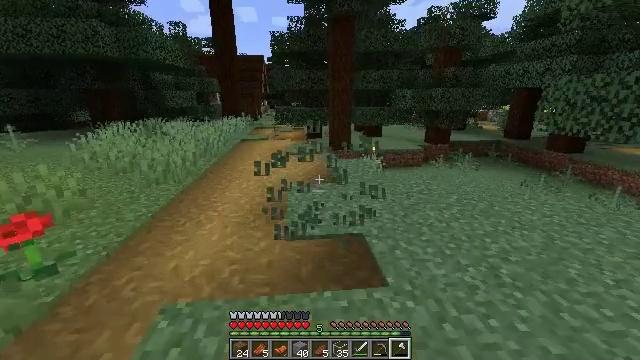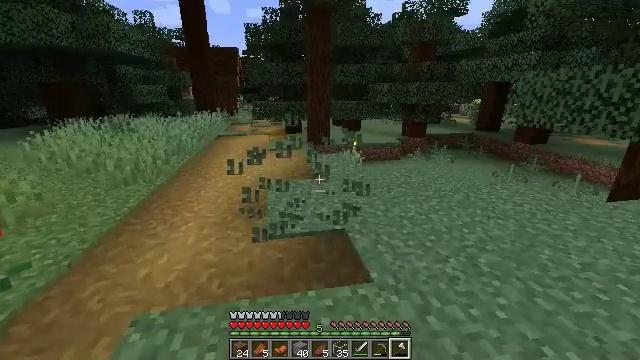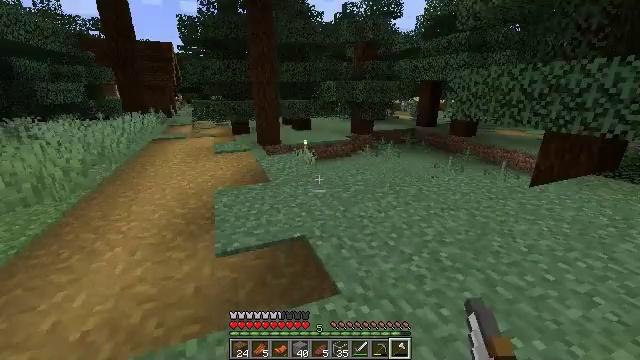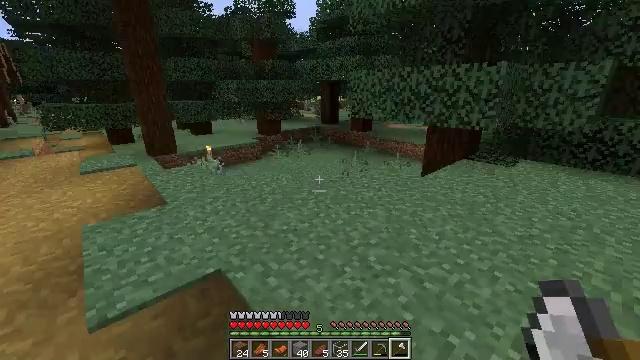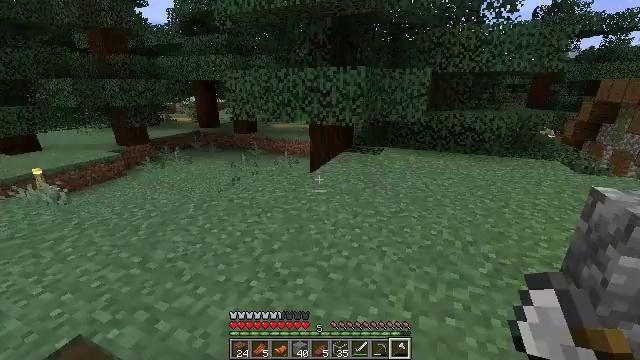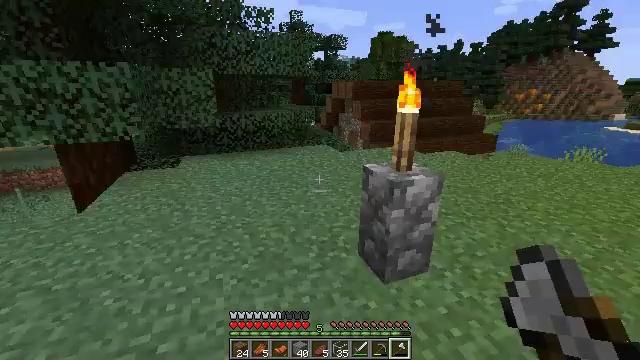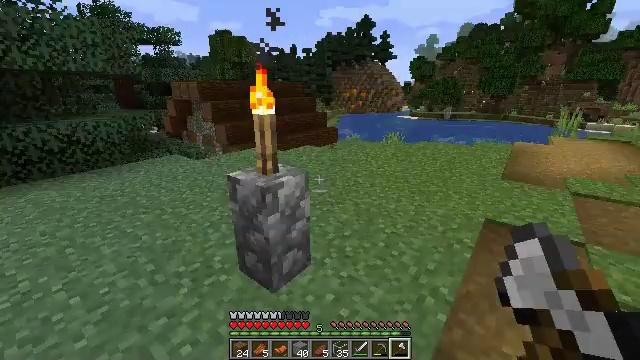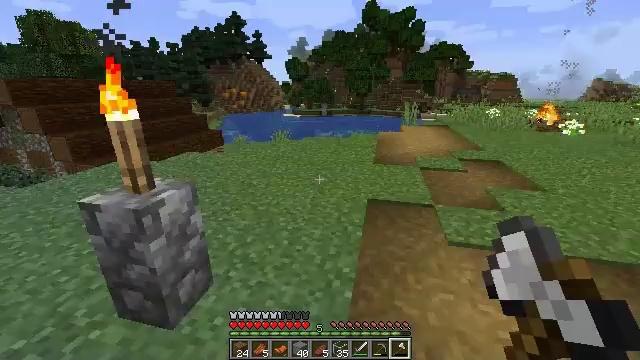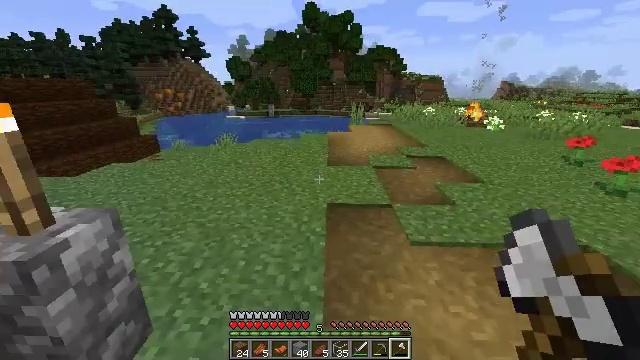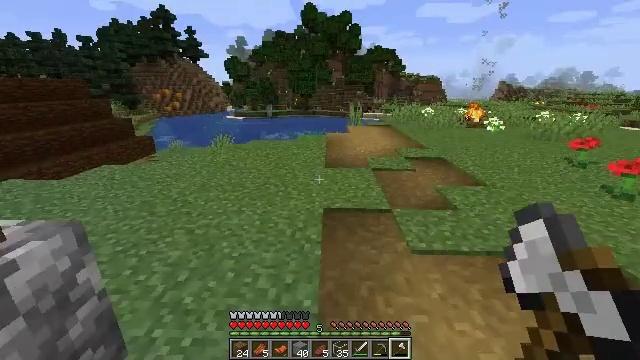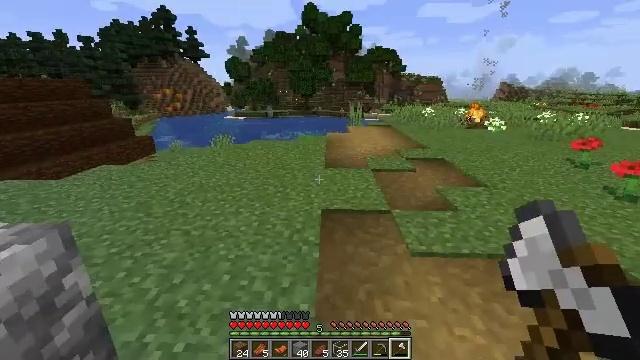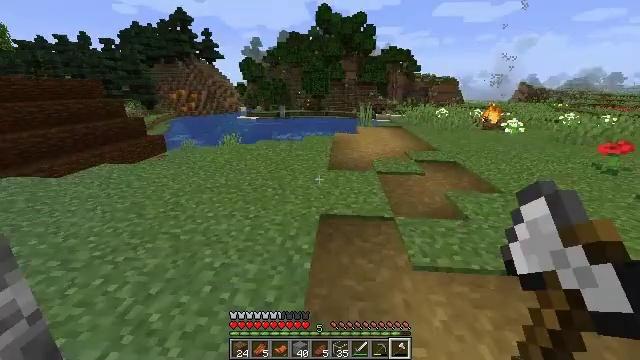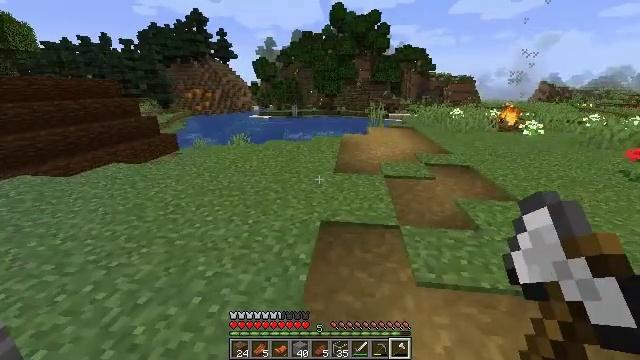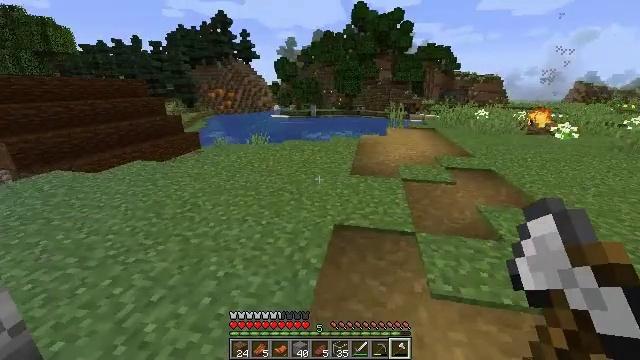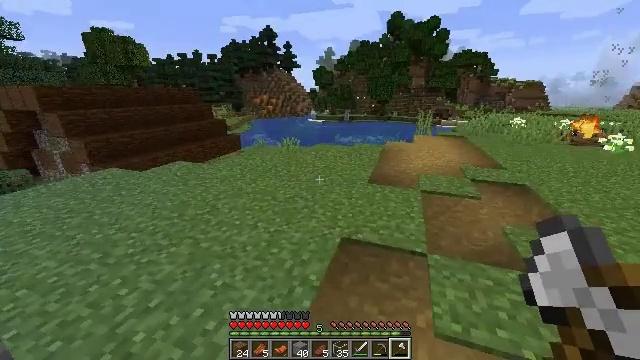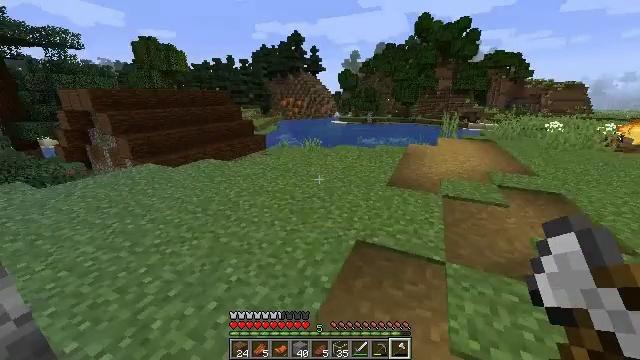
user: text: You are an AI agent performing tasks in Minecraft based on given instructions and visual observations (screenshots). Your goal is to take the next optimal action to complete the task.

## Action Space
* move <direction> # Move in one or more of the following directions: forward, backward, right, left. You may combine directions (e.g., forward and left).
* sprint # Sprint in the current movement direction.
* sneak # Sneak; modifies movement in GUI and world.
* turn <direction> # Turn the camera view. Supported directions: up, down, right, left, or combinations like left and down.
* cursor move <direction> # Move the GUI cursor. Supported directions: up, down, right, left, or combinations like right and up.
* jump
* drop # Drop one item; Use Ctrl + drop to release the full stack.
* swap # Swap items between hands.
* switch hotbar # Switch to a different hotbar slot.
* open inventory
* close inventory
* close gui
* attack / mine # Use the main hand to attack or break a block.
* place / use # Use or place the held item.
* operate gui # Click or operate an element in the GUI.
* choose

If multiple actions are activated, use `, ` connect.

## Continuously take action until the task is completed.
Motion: motion action
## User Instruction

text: Use coal in a furnace to smelt cobblestone into stone.
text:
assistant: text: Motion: move forward, turn right and down, attack / mine
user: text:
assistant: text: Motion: move forward, turn right, attack / mine
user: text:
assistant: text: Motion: move forward, turn right
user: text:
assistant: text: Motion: move forward, turn right
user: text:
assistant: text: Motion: move forward, turn right
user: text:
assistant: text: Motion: move forward, turn right
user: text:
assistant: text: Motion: move forward, turn right
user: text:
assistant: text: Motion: move forward, turn right
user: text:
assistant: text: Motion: move forward and move right
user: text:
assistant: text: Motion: move forward and move right
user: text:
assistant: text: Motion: move forward and move right, turn left
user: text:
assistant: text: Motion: move forward and move right, turn left
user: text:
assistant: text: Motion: move forward and move right, sprint, turn left
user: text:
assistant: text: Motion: move forward and move right, sprint, turn left
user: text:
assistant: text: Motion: move forward and move right, sprint, turn left
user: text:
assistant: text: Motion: move forward and move right, sprint, turn left
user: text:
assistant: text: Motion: move forward and move right, sprint, turn left
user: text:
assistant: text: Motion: move forward and move right, sprint, turn left
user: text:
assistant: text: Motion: move forward and move right, turn left
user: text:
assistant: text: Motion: move forward and move right, sprint, turn left
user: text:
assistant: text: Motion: move forward and move right, sprint, turn left
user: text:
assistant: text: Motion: move forward and move right, sprint
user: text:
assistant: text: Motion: move forward and move right, sprint, turn left
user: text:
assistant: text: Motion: move forward and move right, sprint, turn left
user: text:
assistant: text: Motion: move forward and move right, turn left
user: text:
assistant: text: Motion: move forward and move right, turn left
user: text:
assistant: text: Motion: move forward, turn left
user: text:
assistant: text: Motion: move forward, turn left
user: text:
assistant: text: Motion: move forward, turn left
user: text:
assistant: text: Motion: move forward, turn left